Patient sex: M
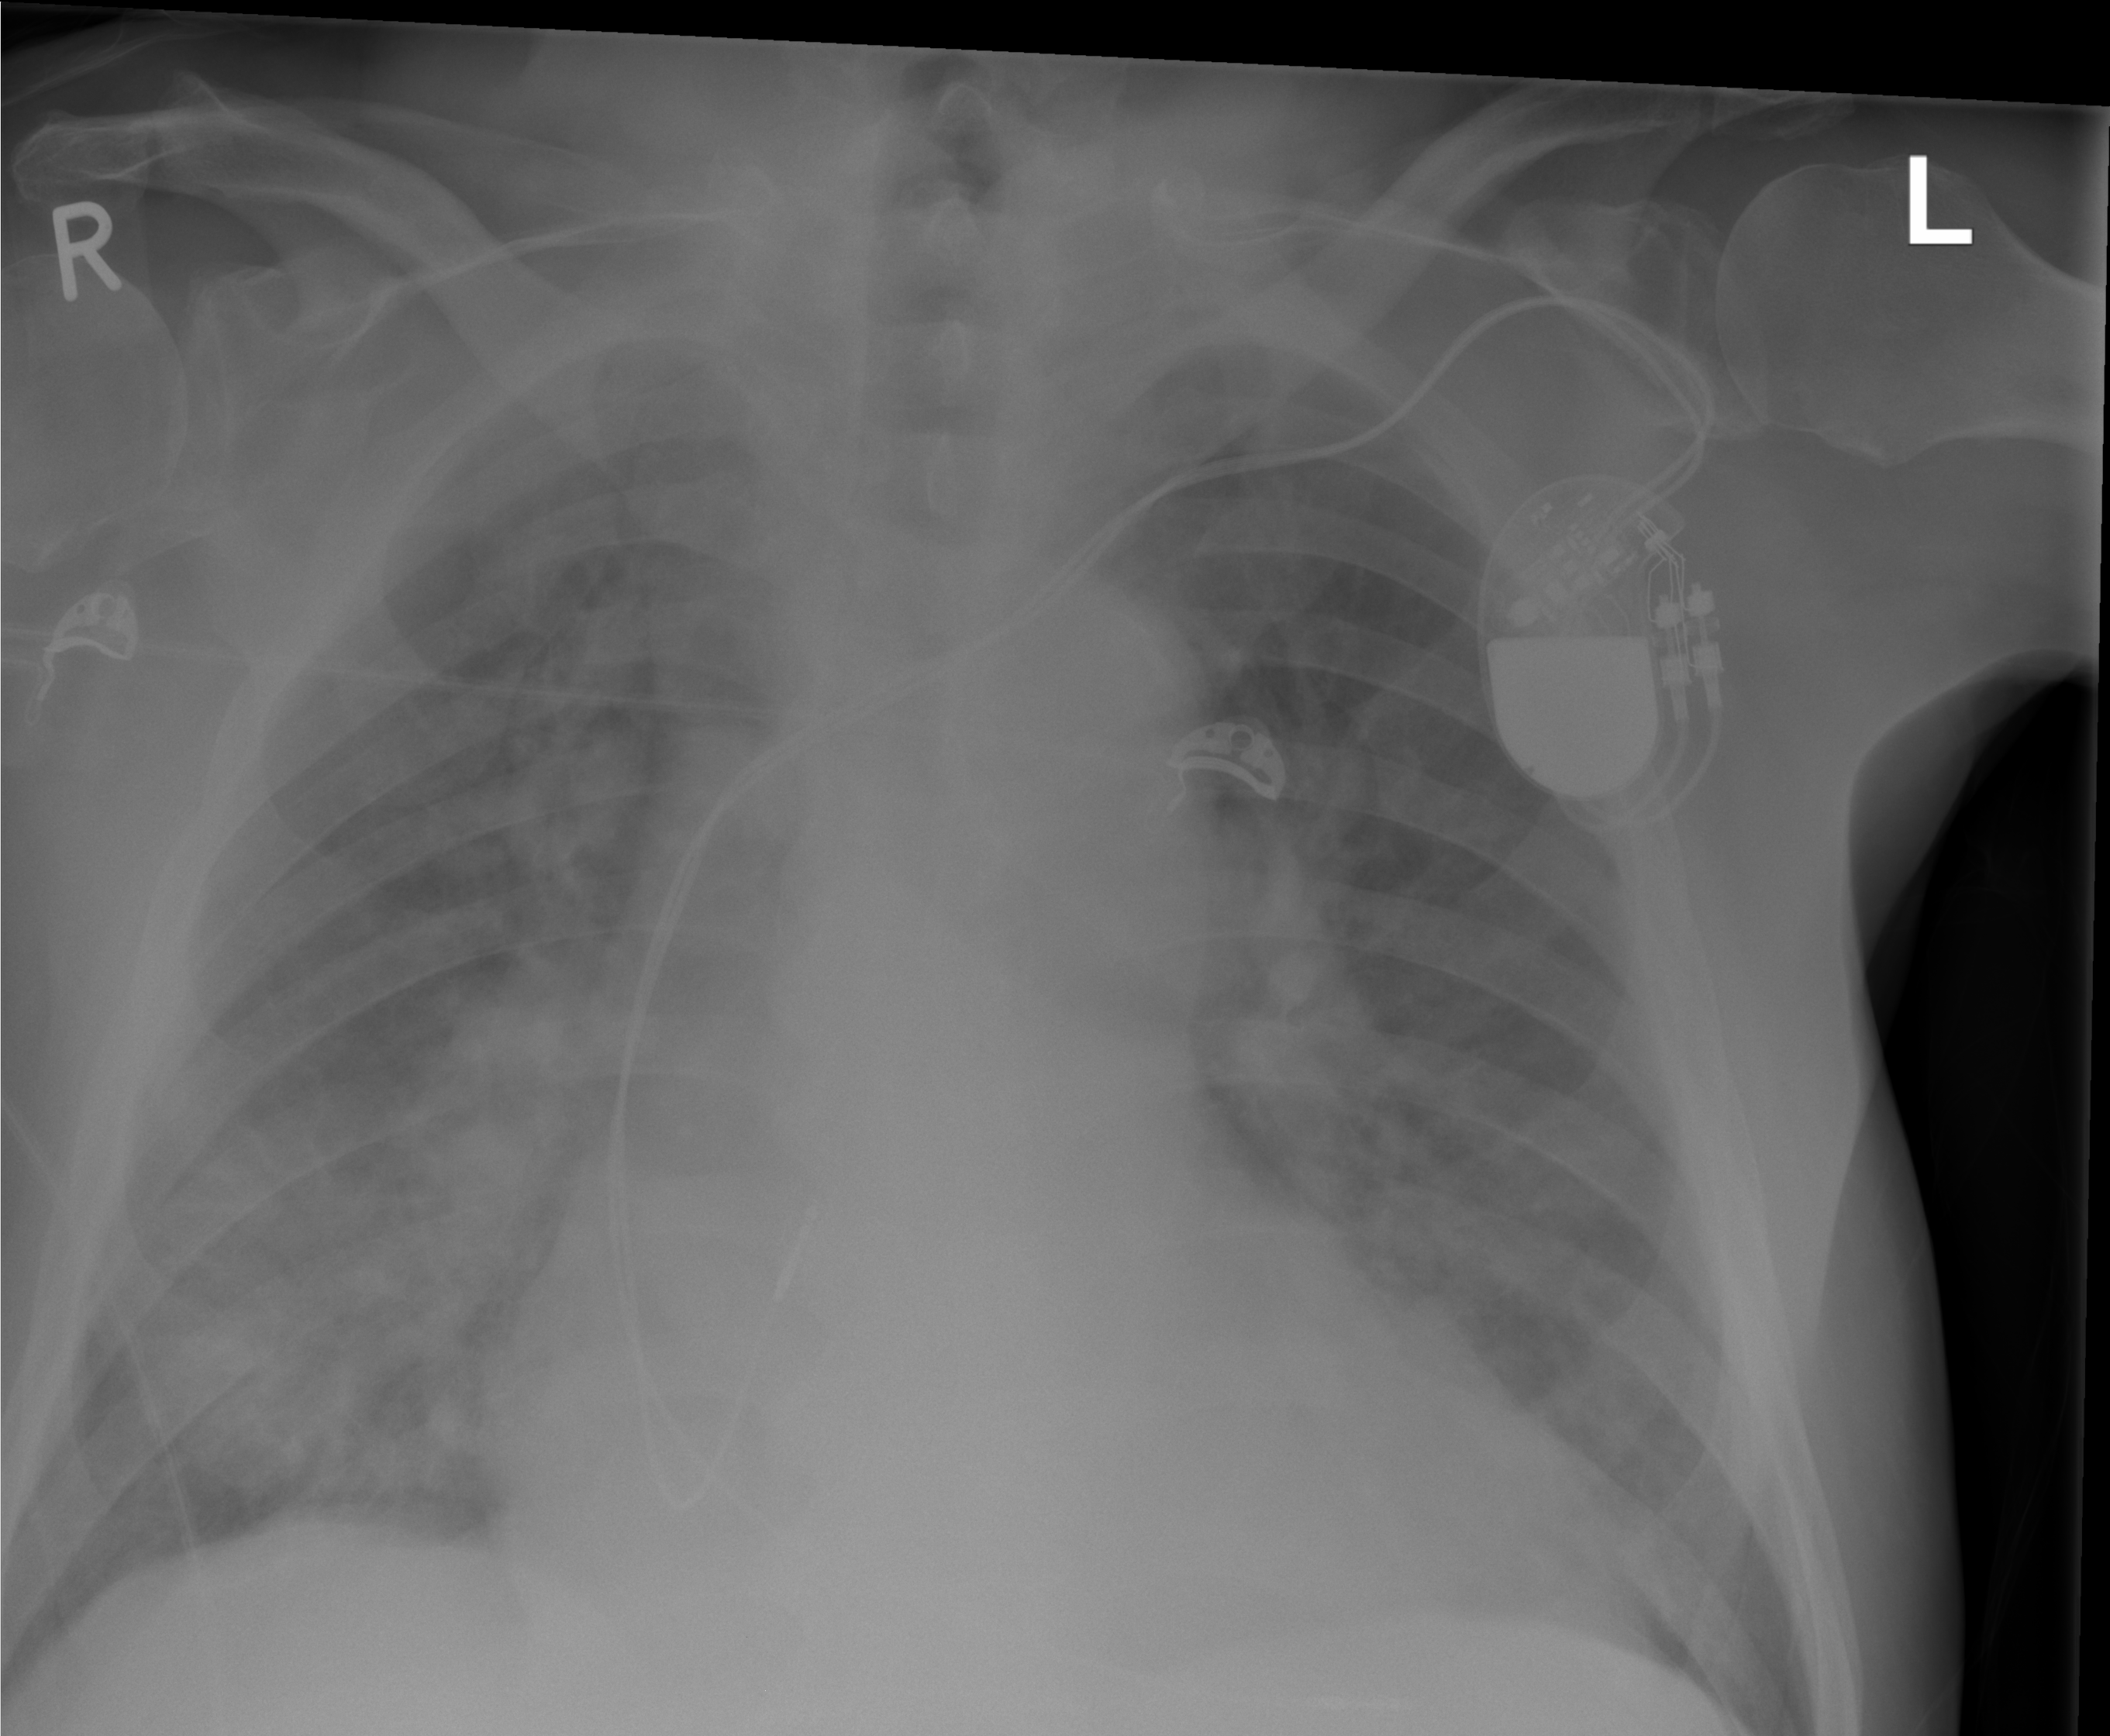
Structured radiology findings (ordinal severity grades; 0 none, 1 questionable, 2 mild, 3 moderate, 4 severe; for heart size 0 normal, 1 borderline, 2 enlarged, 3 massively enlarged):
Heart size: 1
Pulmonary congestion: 1
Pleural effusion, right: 0
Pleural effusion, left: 0
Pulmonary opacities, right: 2
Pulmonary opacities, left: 0
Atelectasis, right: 2
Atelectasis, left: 0